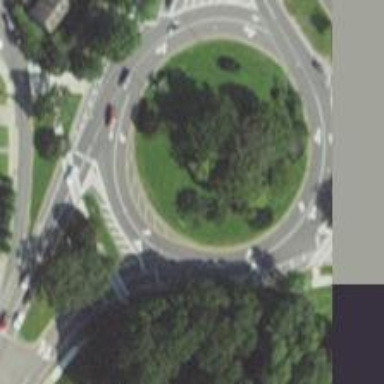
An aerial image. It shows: Roundabout at primary highway.